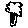
Label: tree